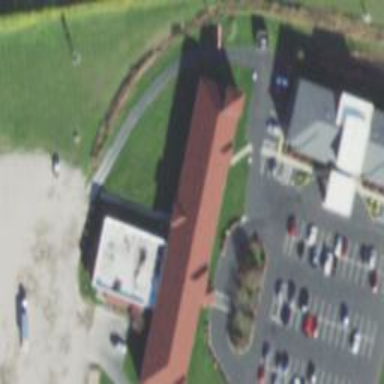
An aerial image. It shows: Hotel building that serves as motel for tourists.